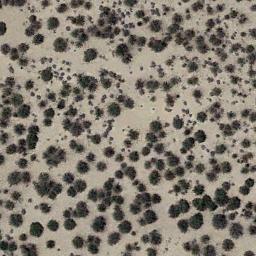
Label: chaparral